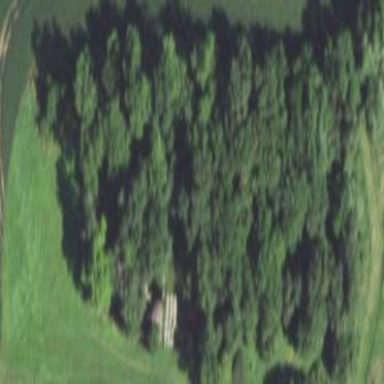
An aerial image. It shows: Beautiful woodland area.